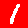
Digit: 1